Question: I need to color the selected option of a page that has many dropdowns, the color signifies who is preferred and who is available. My problem is the selected options are not colored, only the options.
'''
$("#InterviewManagementFrm .ddlInterviewer option:selected").each(function (index, value) {
var text = $(this).text();
var lastChar = text.substr(text.length - 1)
if (lastChar === 'A') {
console.log(value);
$(value).css("background-color", "#FECB00");
}
else if (lastChar === 'P') {
console.log(value);
$(value).css("background-color", "#99FF66");
}
});
'''
'''
main.js:95
<option value= "31748236-d0eb-422d-9a0a-3e58da0cc3d2" class= "PreferredPreference"> ... </option> main.js:99
<option value= "227a6abb-225c-4587-bc73-0f65baf74e2c" class= "AcceptedPreference"> ... </option> main.js:95
<option value= "227a6abb-225c-4587-bc73-0f65baf74e2c" class= "AcceptedPreference"> ... </option> main.js:95
<option value= "4fa9ee12-14ba-48a0-b6dc-90cae56179f7" class= "AcceptedPreference"> ... </option> main.js:95
<option value= "4fa9ee12-14ba-48a0-b6dc-90cae56179f7" class= "AcceptedPreference"> ... </option> main.js:95
<option value= "4fa9ee12-14ba-48a0-b6dc-90cae56179f7" class= "AcceptedPreference"> ... </option> main.js:95
<option value= "4fa9ee12-14ba-48a0-b6dc-90cae56179f7" class= "AcceptedPreference"> ... </option> main.js:95
<option value= "227a6abb-225c-4587-bc73-0f65baf74e2c" class= "PreferredPreference"> ... </option> main.js:99
<option value= "227a6abb-225c-4587-bc73-0f65baf74e2c" class= "PreferredPreference"> ... </option> main.js:99
<option value= "227a6abb-225c-4587-bc73-0f65baf74e2c" class= "AcceptedPreference"> ... </option> main.js:95
<option value= "227a6abb-225c-4587-bc73-0f65baf74e2c" class= "AcceptedPreference"> ... </option> main.js:95
<option value= "8264a677-bb6d-4b7e-b65a-a96b6806bc94" class= "AcceptedPreference"> ... </option> main.js:95
<option value= "ffe25d81-9ca5-48dd-98a3-19af881ec1b7" class= "AcceptedPreference"> ... </option> main.js:95
<option value= "227a6abb-225c-4587-bc73-0f65baf74e2c" class= "AcceptedPreference"> ... </option> main.js:95
<option value= "227a6abb-225c-4587-bc73-0f65baf74e2c" class= "AcceptedPreference"> ... </option> main.js:95
<option value= "0b77c04e-9aa5-4453-8ab1-105814008c71" class= "AcceptedPreference"> ... </option> main.js:95
<option value= "ffe25d81-9ca5-48dd-98a3-19af881ec1b7" class= "PreferredPreference"> ... </option> main.js:99
<option value= "0b77c04e-9aa5-4453-8ab1-105814008c71" class= "AcceptedPreference"> ... </option> main.js:95
<option value= "0b77c04e-9aa5-4453-8ab1-105814008c71" class= "AcceptedPreference"> ... </option> main.js:95
<option value= "0b77c04e-9aa5-4453-8ab1-105814008c71" class= "AcceptedPreference"> ... </option> main.js:95
<option value= "ffe25d81-9ca5-48dd-98a3-19af881ec1b7" class= "PreferredPreference"> ... </option> main.js:99
<option value= "0b77c04e-9aa5-4453-8ab1-105814008c71" class= "AcceptedPreference"> ... </option> main.js:95
<option value= "0b77c04e-9aa5-4453-8ab1-105814008c71" class= "AcceptedPreference"> ... </option> main.js:95
<option value= "227a6abb-225c-4587-bc73-0f65baf74e2c" class= "AcceptedPreference"> ... </option> main.js:95
<option value= "227a6abb-225c-4587-bc73-0f65baf74e2c" class= "AcceptedPreference"> ... </option> main.js:95
<option value= "ffe25d81-9ca5-48dd-98a3-19af881ec1b7" class= "AcceptedPreference"> ... </option> main.js:95
<option value= "0b77c04e-9aa5-4453-8ab1-105814008c71" class= "AcceptedPreference"> ... </option> main.js:95
<option value= "0b77c04e-9aa5-4453-8ab1-105814008c71" class= "AcceptedPreference"> ... </option> main.js:95
<option value= "4fa9ee12-14ba-48a0-b6dc-90cae56179f7" class= "AcceptedPreference"> ... </option> main.js:95
<option value= "ffe25d81-9ca5-48dd-98a3-19af881ec1b7" class= "AcceptedPreference"> ... </option> main.js:95
<option value= "227a6abb-225c-4587-bc73-0f65baf74e2c" class= "AcceptedPreference"> ... </option> main.js:95
<option value= "227a6abb-225c-4587-bc73-0f65baf74e2c" class= "AcceptedPreference"> ... </option> main.js:95
<option value= "0b77c04e-9aa5-4453-8ab1-105814008c71" class= "AcceptedPreference"> ... </option> main.js:95
<option value= "0b77c04e-9aa5-4453-8ab1-105814008c71" class= "AcceptedPreference"> ... </option> main.js:95
<option value= "8264a677-bb6d-4b7e-b65a-a96b6806bc94" class= "AcceptedPreference"> ... </option> main.js:95
<option value= "8264a677-bb6d-4b7e-b65a-a96b6806bc94" class= "AcceptedPreference"> ... </option> main.js:95
<option value= "d07b7e2d-330e-4806-838f-c20f5e3db98b" class= "PreferredPreference"> ... </option> main.js:99
<option value= "d07b7e2d-330e-4806-838f-c20f5e3db98b" class= "PreferredPreference"> ... </option> main.js:99
<option value= "227a6abb-225c-4587-bc73-0f65baf74e2c" class= "AcceptedPreference"> ... </option> main.js:95
<option value= "227a6abb-225c-4587-bc73-0f65baf74e2c" class= "AcceptedPreference"> ... </option> main.js:95
<option value= "227a6abb-225c-4587-bc73-0f65baf74e2c" class= "AcceptedPreference"> ... </option> main.js:95
<option value= "227a6abb-225c-4587-bc73-0f65baf74e2c" class= "AcceptedPreference"> ... </option> main.js:95
<option value= "4de1036f-1f62-4f84-9f80-b7bc5d6a6fce" class= "PreferredPreference"> ... </option> main.js:99
<option value= "4de1036f-1f62-4f84-9f80-b7bc5d6a6fce" class= "PreferredPreference"> ... </option> main.js:99
<option value= "4de1036f-1f62-4f84-9f80-b7bc5d6a6fce" class= "AcceptedPreference"> ... </option> main.js:95
<option value= "4fa9ee12-14ba-48a0-b6dc-90cae56179f7" class= "AcceptedPreference"> ... </option> main.js:95
<option value= "4fa9ee12-14ba-48a0-b6dc-90cae56179f7" class= "AcceptedPreference"> ... </option> main.js:95
<option value= "d6a8565f-67cb-4b8f-8f8a-7afad50bc9fa" class= "AcceptedPreference"> ... </option> main.js:95
<option value= "8e4a82c7-fd91-4b6c-bd58-4d4703e7c811" class= "PreferredPreference"> ... </option> main.js:99
<option value= "d6a8565f-67cb-4b8f-8f8a-7afad50bc9fa" class= "AcceptedPreference"> ... </option> main.js:95
<option value= "d6a8565f-67cb-4b8f-8f8a-7afad50bc9fa" class= "AcceptedPreference"> ... </option> main.js:95
<option value= "0b77c04e-9aa5-4453-8ab1-105814008c71" class= "AcceptedPreference"> ... </option> main.js:95
<option value= "0b77c04e-9aa5-4453-8ab1-105814008c71" class= "AcceptedPreference"> ... </option> main.js:95
<option value= "d6a8565f-67cb-4b8f-8f8a-7afad50bc9fa" class= "AcceptedPreference"> ... </option> main.js:95
<option value= "8e4a82c7-fd91-4b6c-bd58-4d4703e7c811" class= "AcceptedPreference"> ... </option> main.js:95
<option value= "d6a8565f-67cb-4b8f-8f8a-7afad50bc9fa" class= "AcceptedPreference"> ... </option> main.js:95
<option value= "8e4a82c7-fd91-4b6c-bd58-4d4703e7c811" class= "AcceptedPreference"> ... </option> main.js:95
<option value= "d6a8565f-67cb-4b8f-8f8a-7afad50bc9fa" class= "AcceptedPreference"> ... </option> main.js:95
<option value= "8e4a82c7-fd91-4b6c-bd58-4d4703e7c811" class= "PreferredPreference"> ... </option> main.js:99
<option value= "d6a8565f-67cb-4b8f-8f8a-7afad50bc9fa" class= "AcceptedPreference"> ... </option> main.js:95
<option value= "8e4a82c7-fd91-4b6c-bd58-4d4703e7c811" class= "AcceptedPreference"> ... </option> main.js:95
<option value= "d6a8565f-67cb-4b8f-8f8a-7afad50bc9fa" class= "AcceptedPreference"> ... </option> main.js:95
<option value= "8e4a82c7-fd91-4b6c-bd58-4d4703e7c811" class= "AcceptedPreference"> ... </option> main.js:95
<option value= "d6a8565f-67cb-4b8f-8f8a-7afad50bc9fa" class= "AcceptedPreference"> ... </option> main.js:95
<option value= "d6a8565f-67cb-4b8f-8f8a-7afad50bc9fa" class= "AcceptedPreference"> ... </option> main.js:95
<option value= "d6a8565f-67cb-4b8f-8f8a-7afad50bc9fa" class= "AcceptedPreference"> ... </option> main.js:95
<option value= "8e4a82c7-fd91-4b6c-bd58-4d4703e7c811" class= "AcceptedPreference"> ... </option> main.js:95
<option value= "227a6abb-225c-4587-bc73-0f65baf74e2c" class= "AcceptedPreference"> ... </option> main.js:95
<option value= "227a6abb-225c-4587-bc73-0f65baf74e2c" class= "AcceptedPreference"> ... </option>
'''

In the screenshot you can see that the options are coloured but I want it all to be coloured.
Any jQuery guru want to help me out with this one?
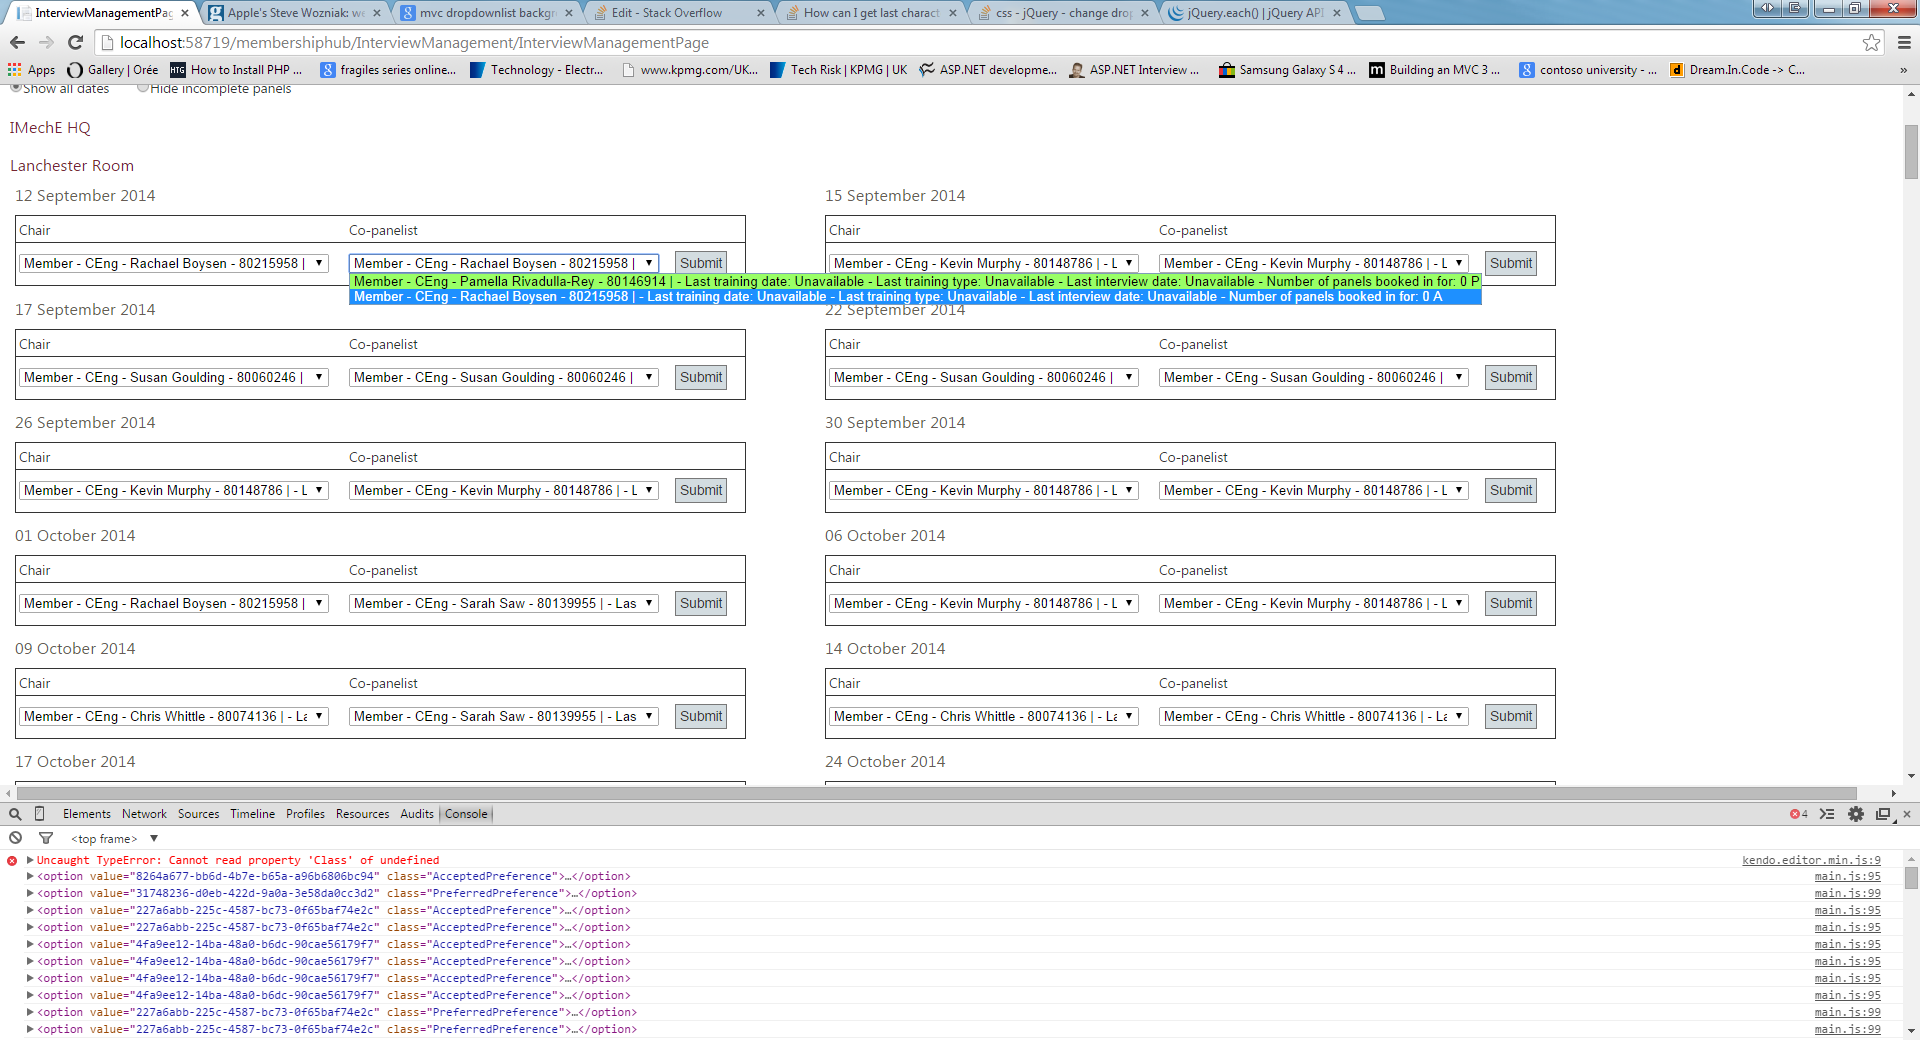
Answer: I ended up doing this:
'''
$("#InterviewManagementFrm .ddlInterviewer option:selected").each(function (index, value) {
var text = $(this).text();
var lastChar = text.substr(text.length - 1)
if (lastChar === 'A') {
console.log(this);
$(this).parent().addClass("AcceptedPreference");
}
else if (lastChar === 'P') {
console.log(this);
$(this).parent().addClass("PreferredPreference");
}
});
'''
Because I have selected the option I need to travel up a bit to the parent and colour that as well.